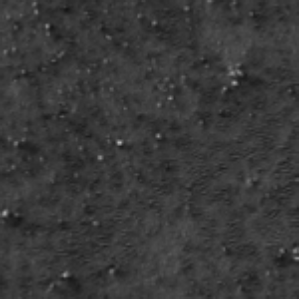
Label: frost